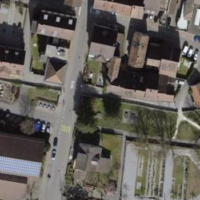
EUNIS habitat code: 54
Species observed at this site:
Tachybaptus ruficollis
Corvus corone
Emberiza citrinella
Sylvia borin
Dendrocopos major
Falco peregrinus
Buteo buteo
Sylvia atricapilla
Muscicapa striata
Cygnus olor
Pica pica
Phoenicurus ochruros
Garrulus glandarius
Columba livia
Falco tinnunculus
Picus viridis
Accipiter nisus
Riparia riparia
Anas platyrhynchos
Sturnus vulgaris
Chloris chloris
Larus canus
Passer domesticus
Streptopelia turtur
Columba palumbus
Turdus merula
Phalacrocorax carbo
Parus major
Hirundo rustica
Milvus migrans
Milvus milvus
Turdus pilaris
Motacilla alba
Coccothraustes coccothraustes
Bombycilla garrulus
Delichon urbicum